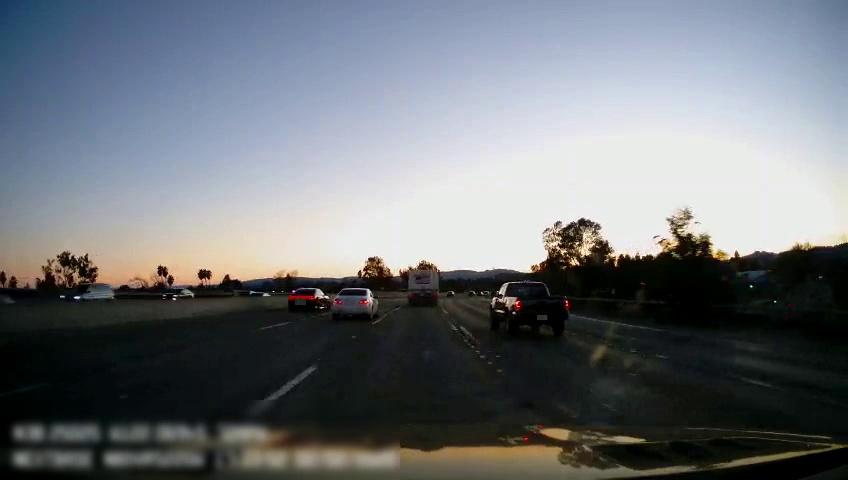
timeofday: Day
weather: Sunny
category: Drivable Space
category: Vehicles | Van
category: Vehicles | Truck
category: Vehicles | SUV
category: Vehicles | Car
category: Vehicles | Car
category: Vehicles | SUV
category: Vehicles | Car
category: Vehicles | Car
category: Lanes | Current Lane
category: Lanes | Alternate Lane
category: Lanes | Alternate Lane
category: Lanes | Current Lane
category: Lanes | Alternate Lane
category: Lanes | Alternate Lane